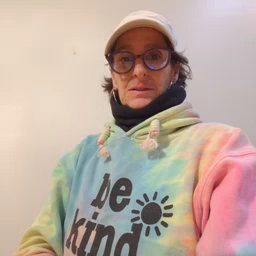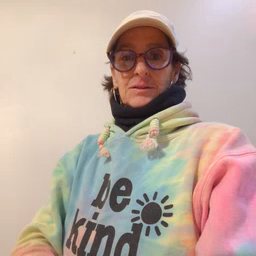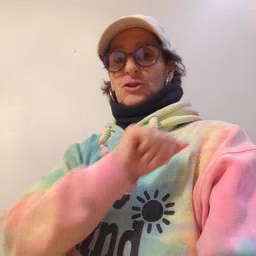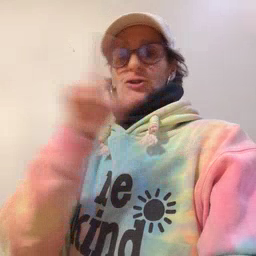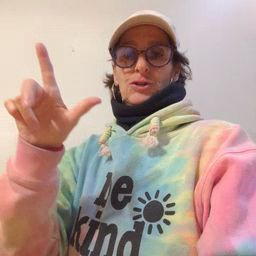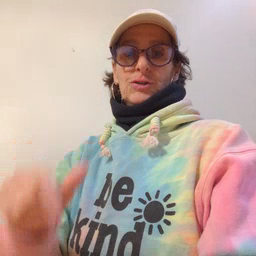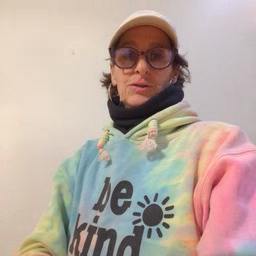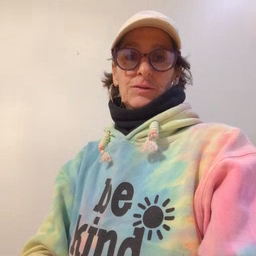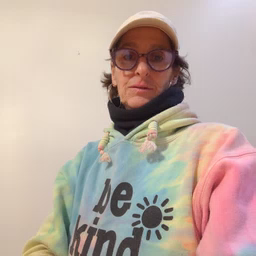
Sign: all